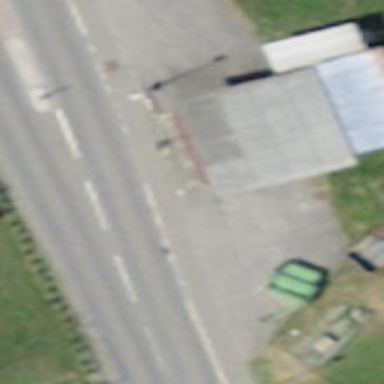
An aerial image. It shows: Bus stop with platform for public transport.